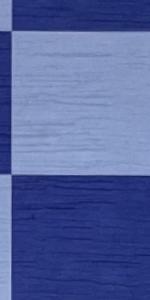
Label: Empty